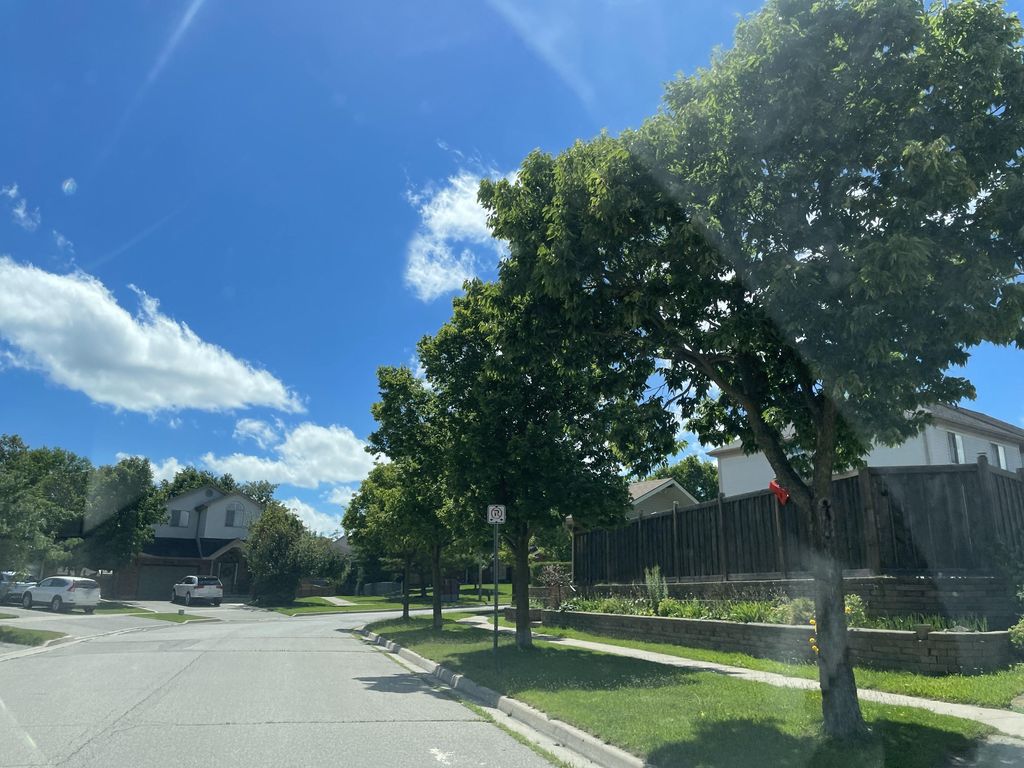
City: kitchener-waterloo